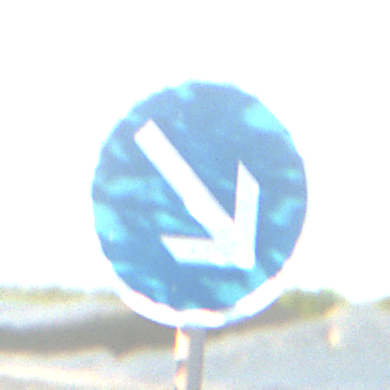
Verkehrszeichen: VorgeschriebeneVorbeifahrtRechts
Umgebung: Outdoor, Beach
Tageszeit: SunriseSunset
Wetter: Clear
Licht: Natural
Jahreszeit: NotSpecified
Kontrast: HighContrast